Question: ## I am trying to create a folder named DCIM in sdcard in the Eclipse using DDMS perspective
---

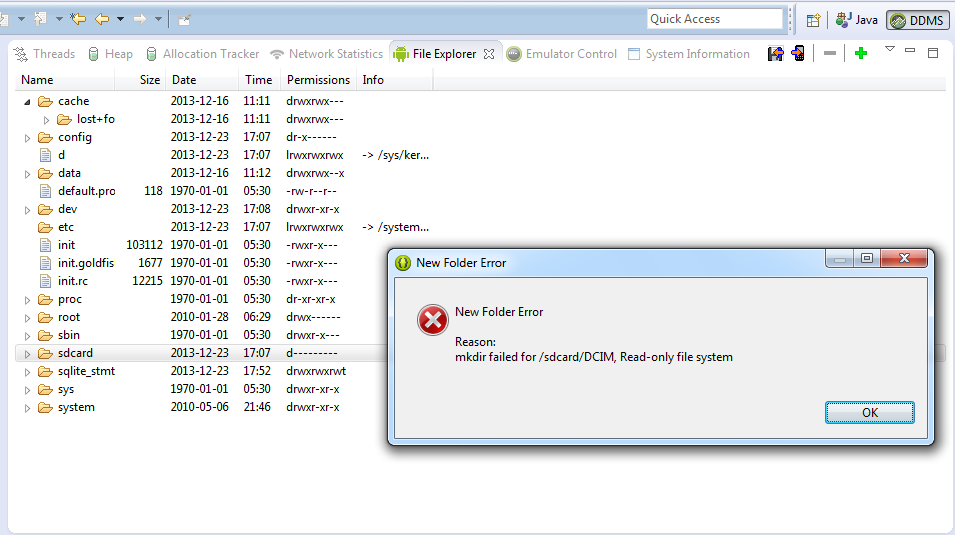
Answer: ## I found the simplest solution
::
1. Window --- > AndroidVertualDeviceManager ----> select the device ---> click edit
2. Then mention the size ...

1. Go to DDMS --- > sdcard --> use push a file onto device
<URL>